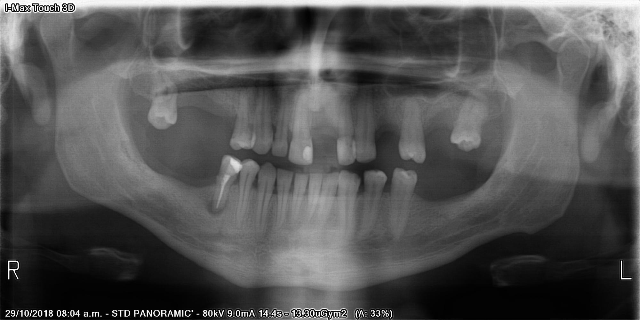
adult